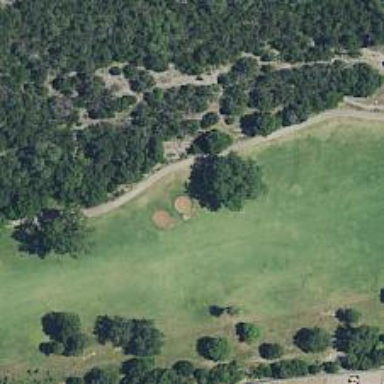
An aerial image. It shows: Pathway for golfing.